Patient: sex M, age 35
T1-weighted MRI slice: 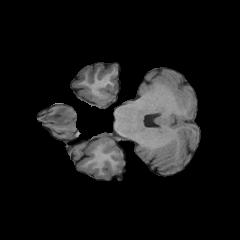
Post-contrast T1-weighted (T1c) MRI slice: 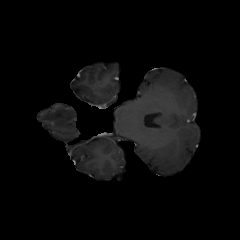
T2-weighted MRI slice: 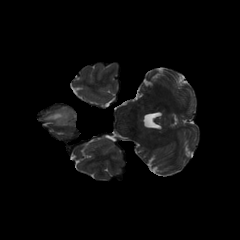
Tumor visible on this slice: yes
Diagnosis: Astrocytoma, IDH-mutant
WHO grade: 3